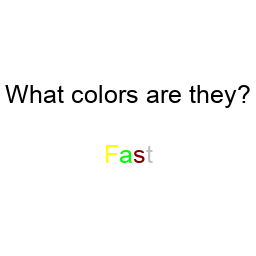
Color: yellow, lime, maroon, silver
Background color: white
Question text color: black